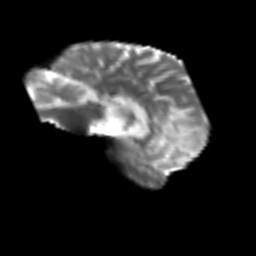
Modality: T2w
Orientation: sagittal
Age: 58
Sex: male
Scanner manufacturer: siemens
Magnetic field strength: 3 T
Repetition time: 3.2 s
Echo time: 0.081 s